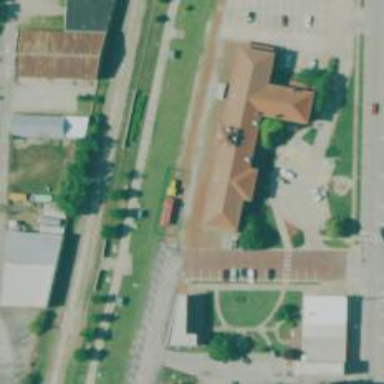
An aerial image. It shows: Railway service station.